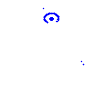
Particle: kaon